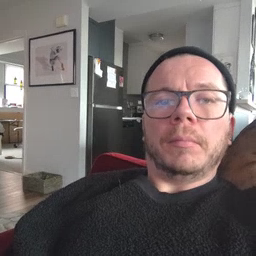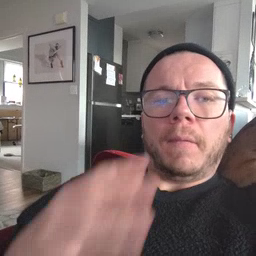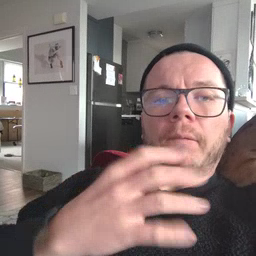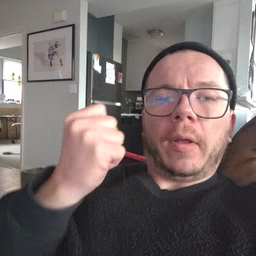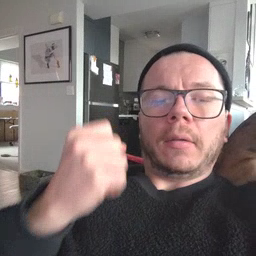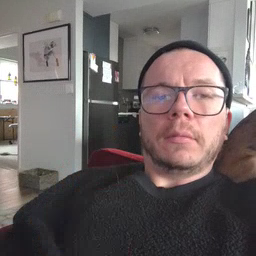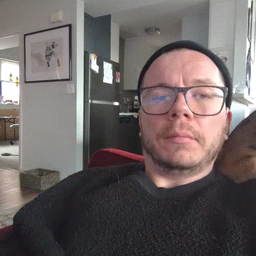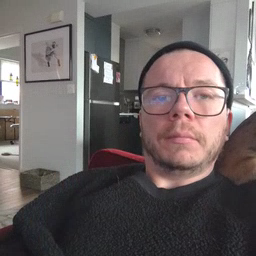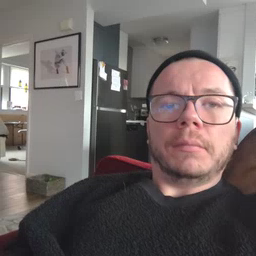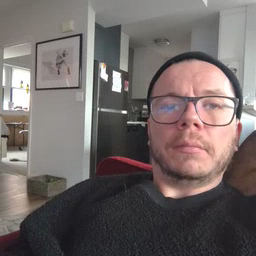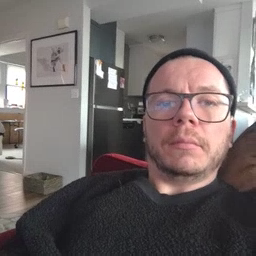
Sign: fast